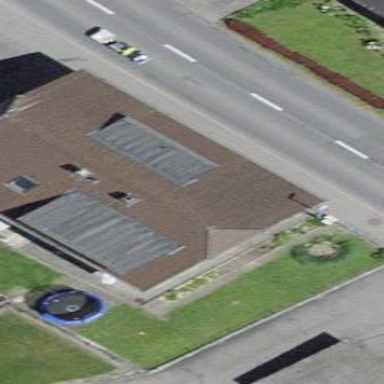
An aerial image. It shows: Residential building with half-hipped roof shape.